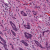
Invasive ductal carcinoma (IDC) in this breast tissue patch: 1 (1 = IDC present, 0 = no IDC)